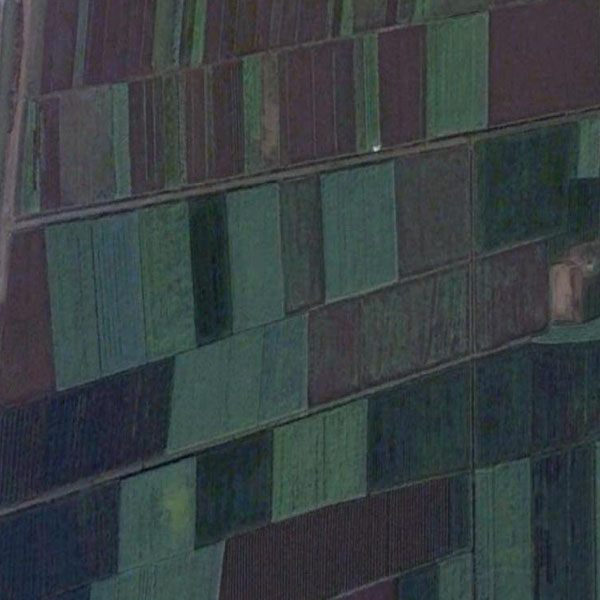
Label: Farmland